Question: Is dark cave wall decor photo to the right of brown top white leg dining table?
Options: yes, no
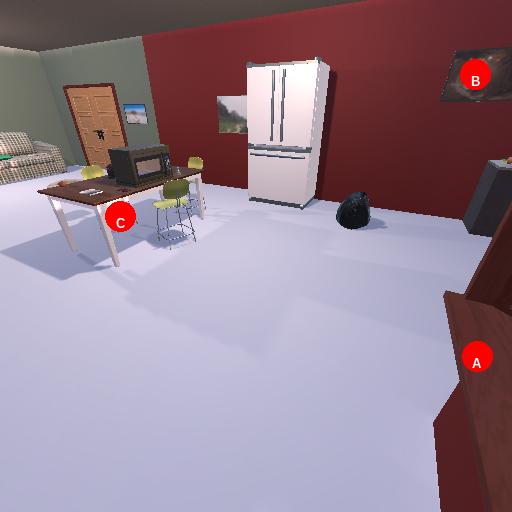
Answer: yes